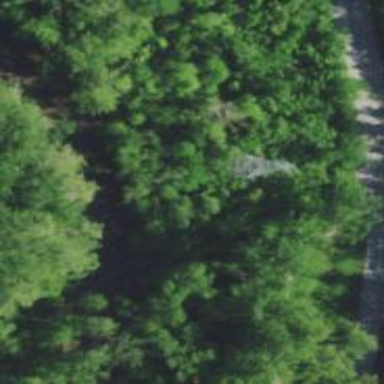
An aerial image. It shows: Lattice structure tower used for power transmission.